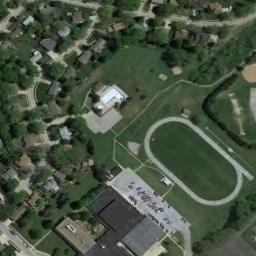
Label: ground_track_field